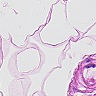
Metastatic tissue present: no